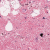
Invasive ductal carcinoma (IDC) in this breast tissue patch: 0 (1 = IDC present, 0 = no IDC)